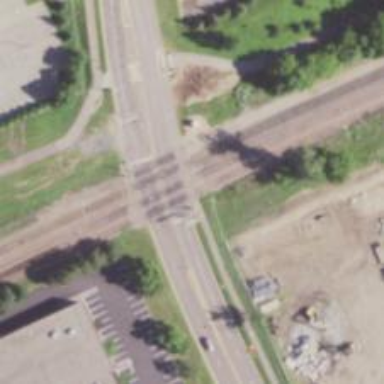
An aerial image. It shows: Railway crossing.